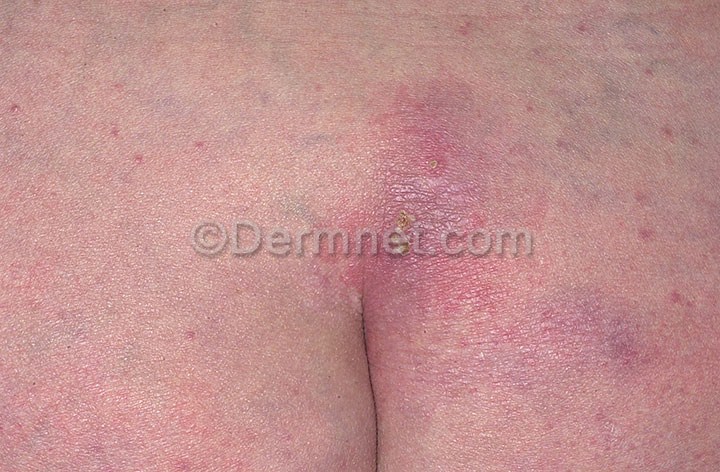
Disease: Warts Molluscum and other Viral Infections